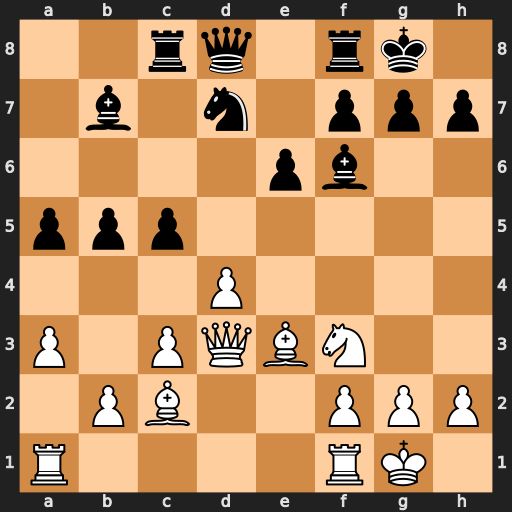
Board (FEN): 2rq1rk1/1b1n1ppp/4pb2/ppp5/3P4/P1PQBN2/1PB2PPP/R4RK1
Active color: w
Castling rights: -
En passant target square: -
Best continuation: Qxh7#